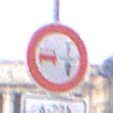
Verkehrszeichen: VerbotUeberholenEinspurigeFahrzeuge
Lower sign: ZeitangabenMitBeschraenkungAufWochentage4
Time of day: SunriseSunset
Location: Outdoor (Urban)
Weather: PartlyCloudy
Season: NotSpecified
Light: Natural